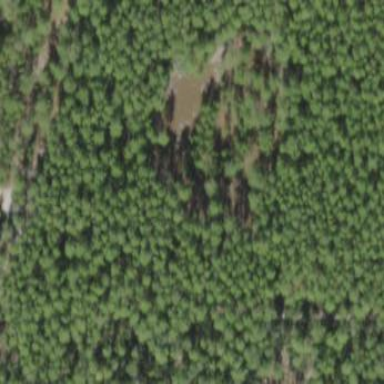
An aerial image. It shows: Beautiful woodland area.